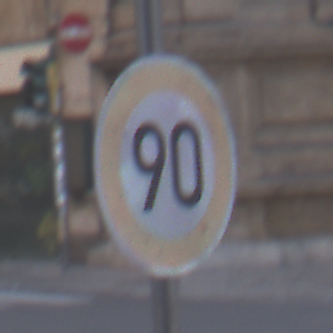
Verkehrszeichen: Geschwindigkeit90
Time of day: SunriseSunset
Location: Outdoor (Urban)
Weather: PartlyCloudy
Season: NotSpecified
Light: Natural